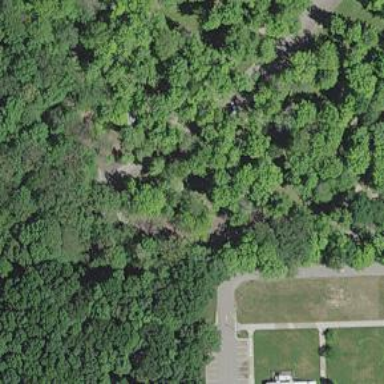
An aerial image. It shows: Disc golf hole.